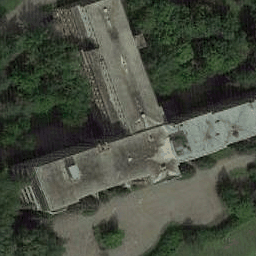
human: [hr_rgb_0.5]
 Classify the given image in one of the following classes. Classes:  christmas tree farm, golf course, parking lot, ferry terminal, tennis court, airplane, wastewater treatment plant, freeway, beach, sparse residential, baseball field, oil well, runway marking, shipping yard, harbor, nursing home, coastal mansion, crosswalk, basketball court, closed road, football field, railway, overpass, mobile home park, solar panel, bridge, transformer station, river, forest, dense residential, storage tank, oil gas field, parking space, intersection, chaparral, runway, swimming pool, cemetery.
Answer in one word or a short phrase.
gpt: nursing home